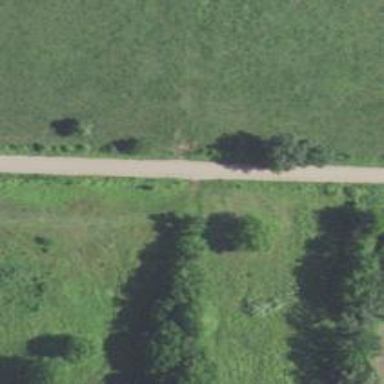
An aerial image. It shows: Unclassified road.